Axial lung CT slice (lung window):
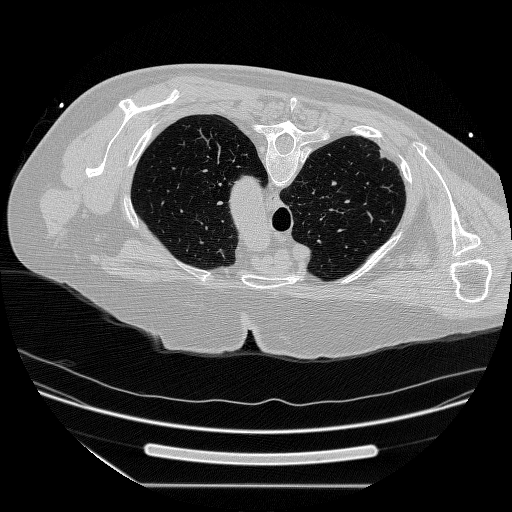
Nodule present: no